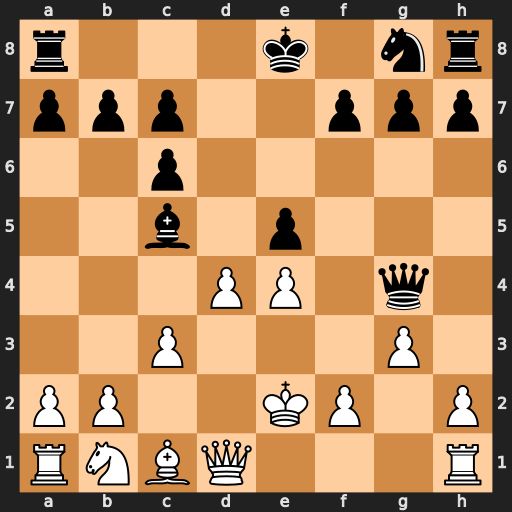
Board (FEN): r3k1nr/ppp2ppp/2p5/2b1p3/3PP1q1/2P3P1/PP2KP1P/RNBQ3R
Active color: w
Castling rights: kq
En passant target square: -
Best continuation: f3 Qh3 dxc5